Question: Question: I have table with three column, with column names APP_NAME, APP_TYPE and VALUE_TIME.

I would like to edit VALUE_TIME for particular APP_NAME and APP_TYPE. So my query should look like below mentioned if VALUE_TIME column is Nullable. So what would be the best way to delete the data for particular condition ?
'''
UPDATE TABLE_NAME
SET VALUE_TIME = null
WHERE APP_NAME = 'XYZ'
AND APP_TYPE = 'TEST';
'''
Thanks
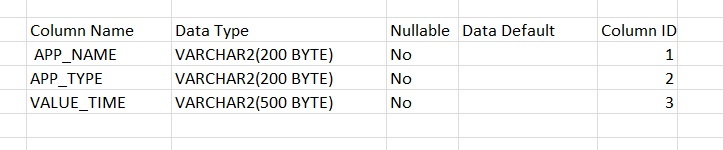
Answer: Simple Answer, You can't update non-nullable column data to NULL or ' ' in oracle. I could only think of is Alter the column to have null.
'''
ALTER
TABLE TABLE_NAME
MODIFY VALUE_TYPE VARCHAR2(500) NULL
'''